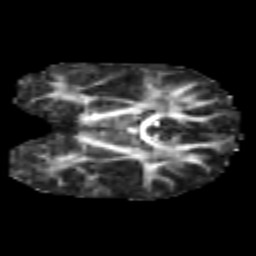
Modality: FA
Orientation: coronal
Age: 6
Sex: male
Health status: healthy